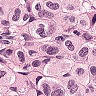
Metastatic tissue present: yes